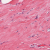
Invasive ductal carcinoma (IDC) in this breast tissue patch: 0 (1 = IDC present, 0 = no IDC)